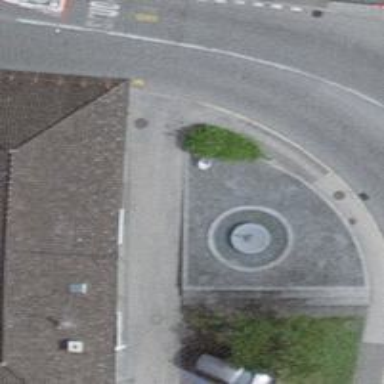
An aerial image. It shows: Fountain.